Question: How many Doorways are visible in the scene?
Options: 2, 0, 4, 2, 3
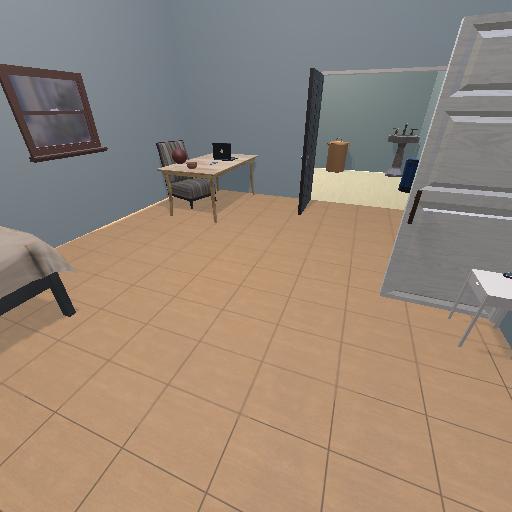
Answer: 2